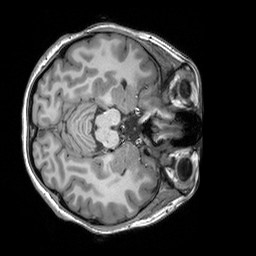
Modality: T1w
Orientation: axial
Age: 24
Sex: female
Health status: healthy
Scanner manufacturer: siemens
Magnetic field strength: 3 T
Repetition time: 2.3 s
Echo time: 0.00303 s